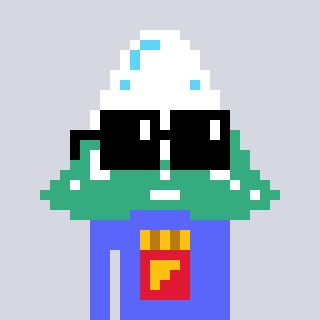
a pixel art character with square black sunglasses, a snowy mountain-shaped head and a purple-colored body on a cool background